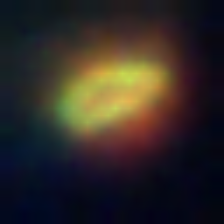
Taxon: NanoPlankton
Group: Other